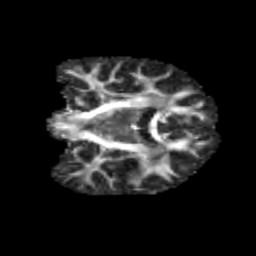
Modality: FA
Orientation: coronal
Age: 12
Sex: female
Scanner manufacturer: siemens
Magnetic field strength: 3 T
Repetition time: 3.8 s
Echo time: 0.07 s